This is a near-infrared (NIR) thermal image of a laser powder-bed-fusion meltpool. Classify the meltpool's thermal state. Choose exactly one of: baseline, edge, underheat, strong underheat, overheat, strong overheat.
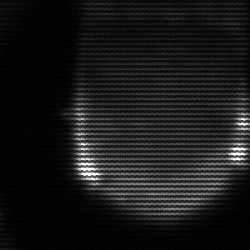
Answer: edge